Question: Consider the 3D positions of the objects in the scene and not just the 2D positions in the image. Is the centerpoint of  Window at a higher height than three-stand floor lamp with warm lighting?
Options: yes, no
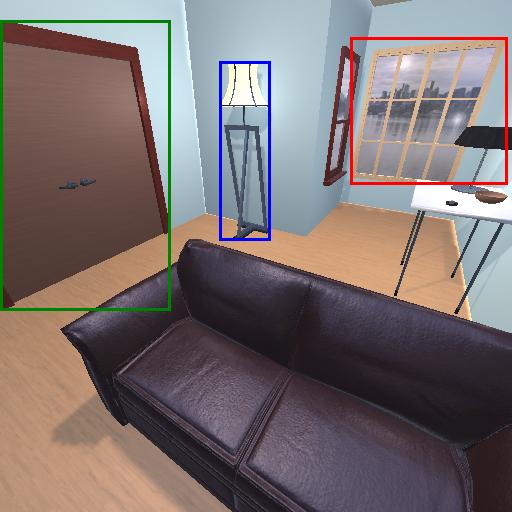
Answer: yes